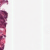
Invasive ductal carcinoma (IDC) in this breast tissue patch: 0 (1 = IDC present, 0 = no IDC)